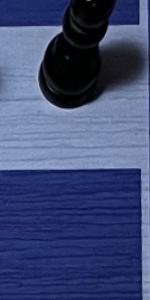
Label: Empty